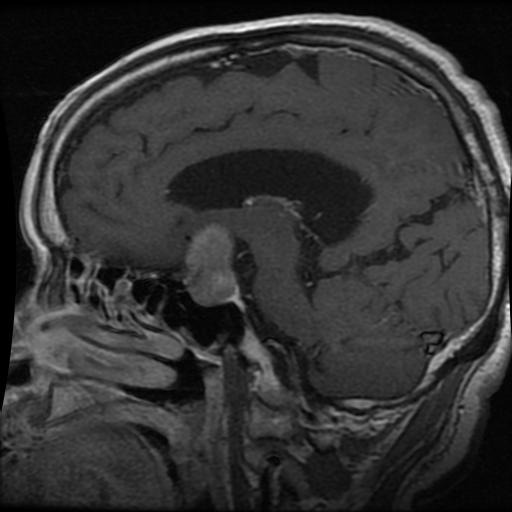
Label: pituitary